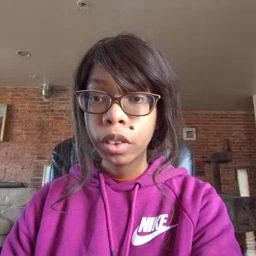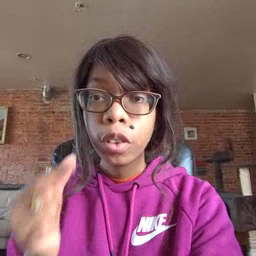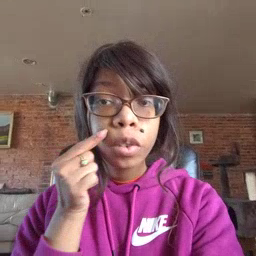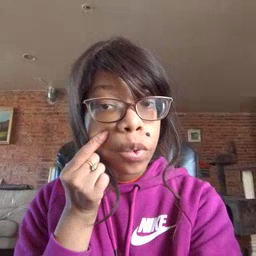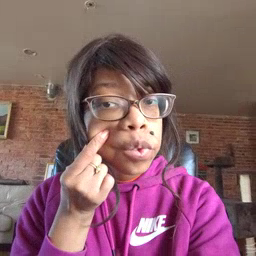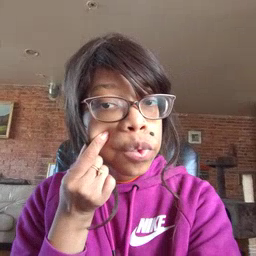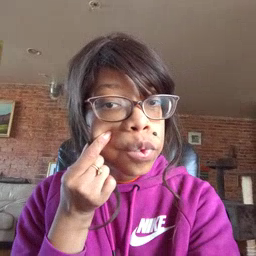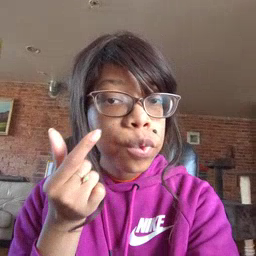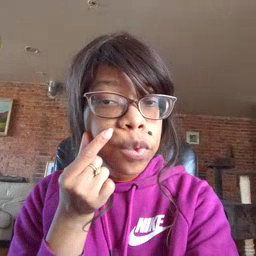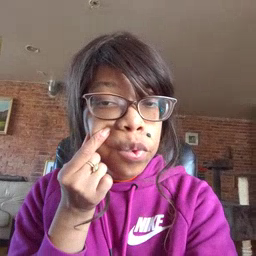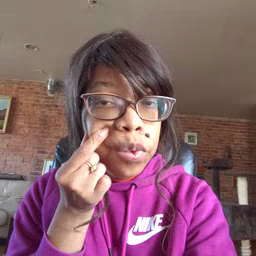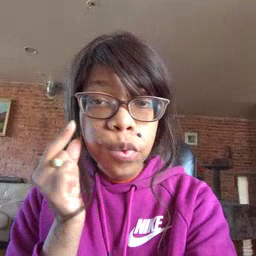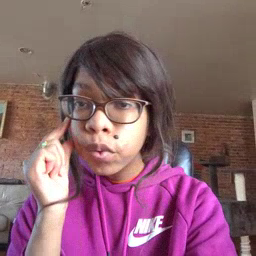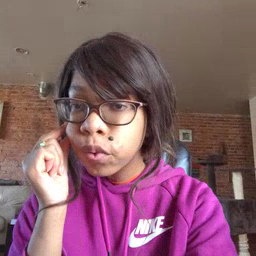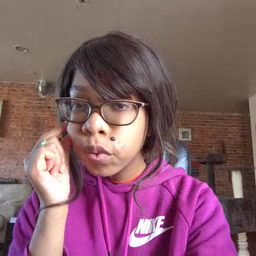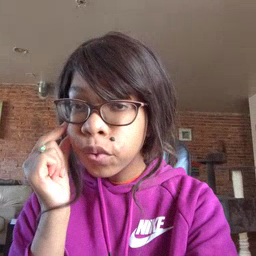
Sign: cheek